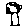
Label: tree